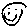
Label: smiley face